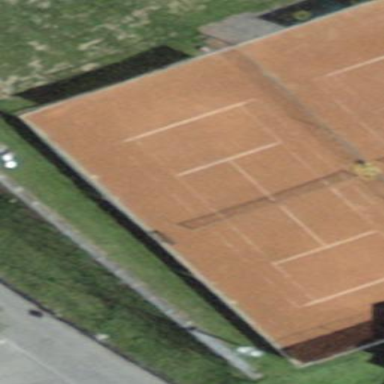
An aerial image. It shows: Tennis court on pitch designated for leisure land.